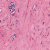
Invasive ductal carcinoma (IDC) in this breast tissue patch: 0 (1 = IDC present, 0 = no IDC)